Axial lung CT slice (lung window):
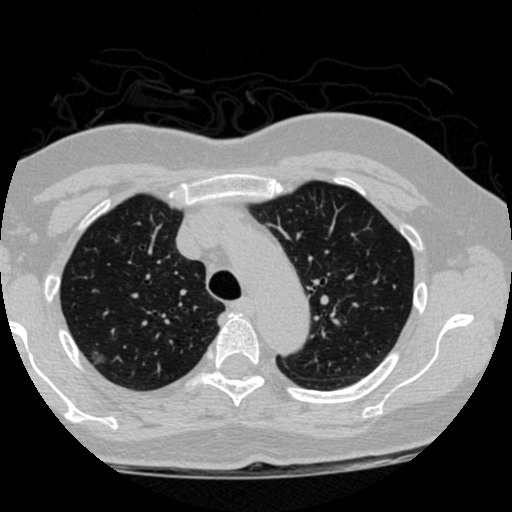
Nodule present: yes
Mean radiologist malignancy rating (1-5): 3.333